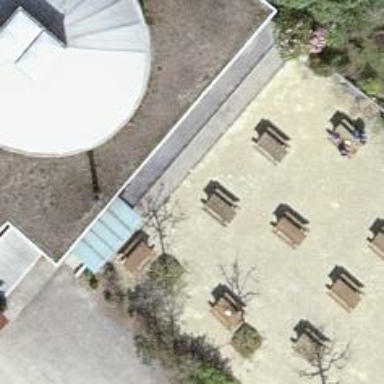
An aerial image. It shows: Picnic table located in leisure land area.